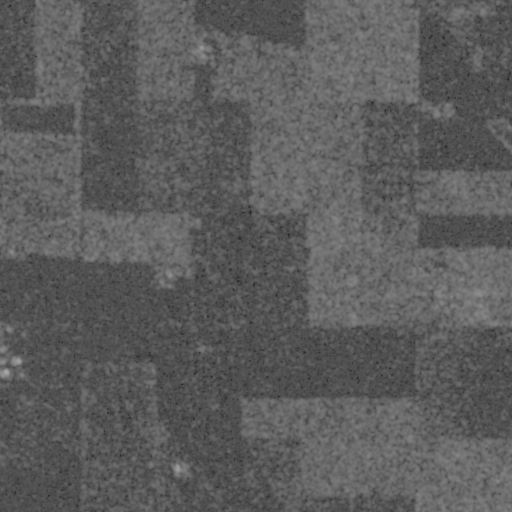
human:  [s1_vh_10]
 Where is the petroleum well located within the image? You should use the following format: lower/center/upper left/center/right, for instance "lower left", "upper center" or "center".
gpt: The petroleum well is located in the lower right of the image.
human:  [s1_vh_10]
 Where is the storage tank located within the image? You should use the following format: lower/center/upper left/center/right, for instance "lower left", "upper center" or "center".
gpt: The storage tank is located in the lower left of the image.
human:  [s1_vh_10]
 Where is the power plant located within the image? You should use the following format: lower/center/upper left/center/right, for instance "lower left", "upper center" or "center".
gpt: There is no power plant in the image.

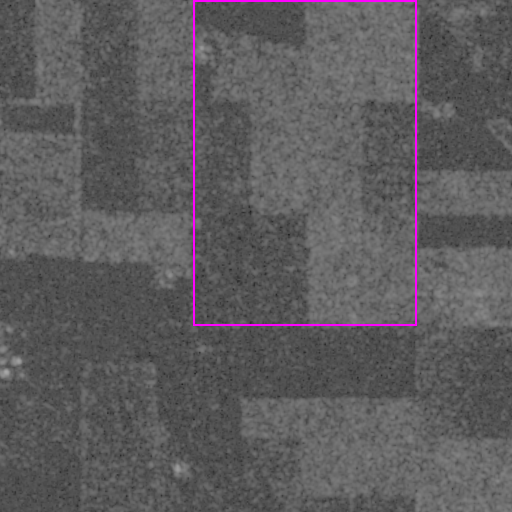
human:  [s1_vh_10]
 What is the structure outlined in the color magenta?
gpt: The structure outlined in magenta is a crop field.
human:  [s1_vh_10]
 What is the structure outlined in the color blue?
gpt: There is no blue outline.